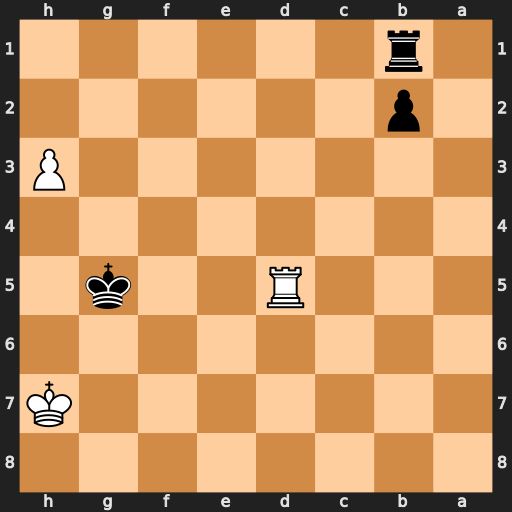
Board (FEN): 8/7K/8/3R2k1/8/7P/1p6/1r6
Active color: b
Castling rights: -
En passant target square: -
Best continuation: Kh4 Rb5 Kxh3